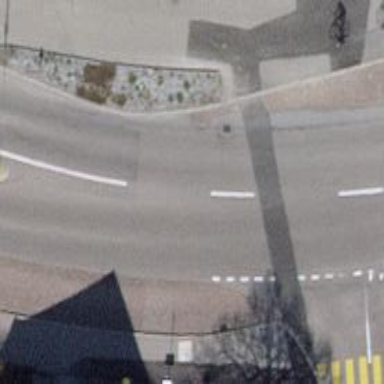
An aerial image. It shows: Bus stop equipped with public transport stop position.